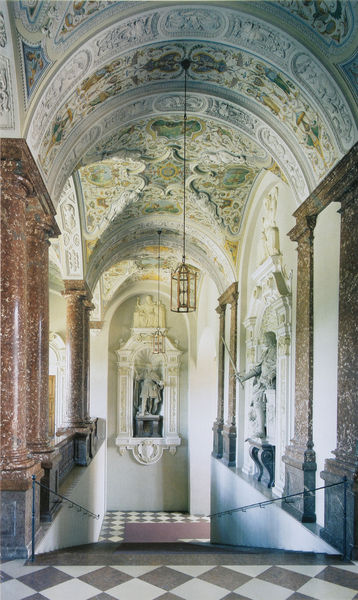
Titel: Die Kaisertreppe
Künstler: Hans Krumper
Standort: München
Institution: Residenz
Schlagwörter: gemälde, mann, weiß, braun, hell, kariert, lampe, licht, marmor, raum, säule, säulen, rot, schloss, karo, malerei, ornament, schachbrett, teppich, architektur, barock, sockel, kirche, boden, figur, gold, decke, klassizismus, renaissance, rokoko, skulptur, statue, deutschland, perspektive, pflaster, beleuchtung, pilaster, figuren, kuppel, treppe, ornamente, stuck, aufgang, geländer, stufen, halle, foto, fotografie, unten, gewölbe, münchen, palast, fliesen, flur, fürst, arkaden, photo, statuen, kanzel, residenz, treppenhaus, prunktreppe, treppengeländer, deckengemälde, fresko, museum, abwärts, absperrung, tonne, gebälk, nischen, arabeske, deckenmalerei, tonnengewölbe, pompei, treppenaufgang, pompeii, gurtbogen, gurtbögen, grotesken, handlauf, blaustichig, fürsten, ausmalung, spitzgauben, stichkappen, treppenabgang, staatsbibliothek münchen, treppe nach unten, gekachelter boden, kaisertreppe